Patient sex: F
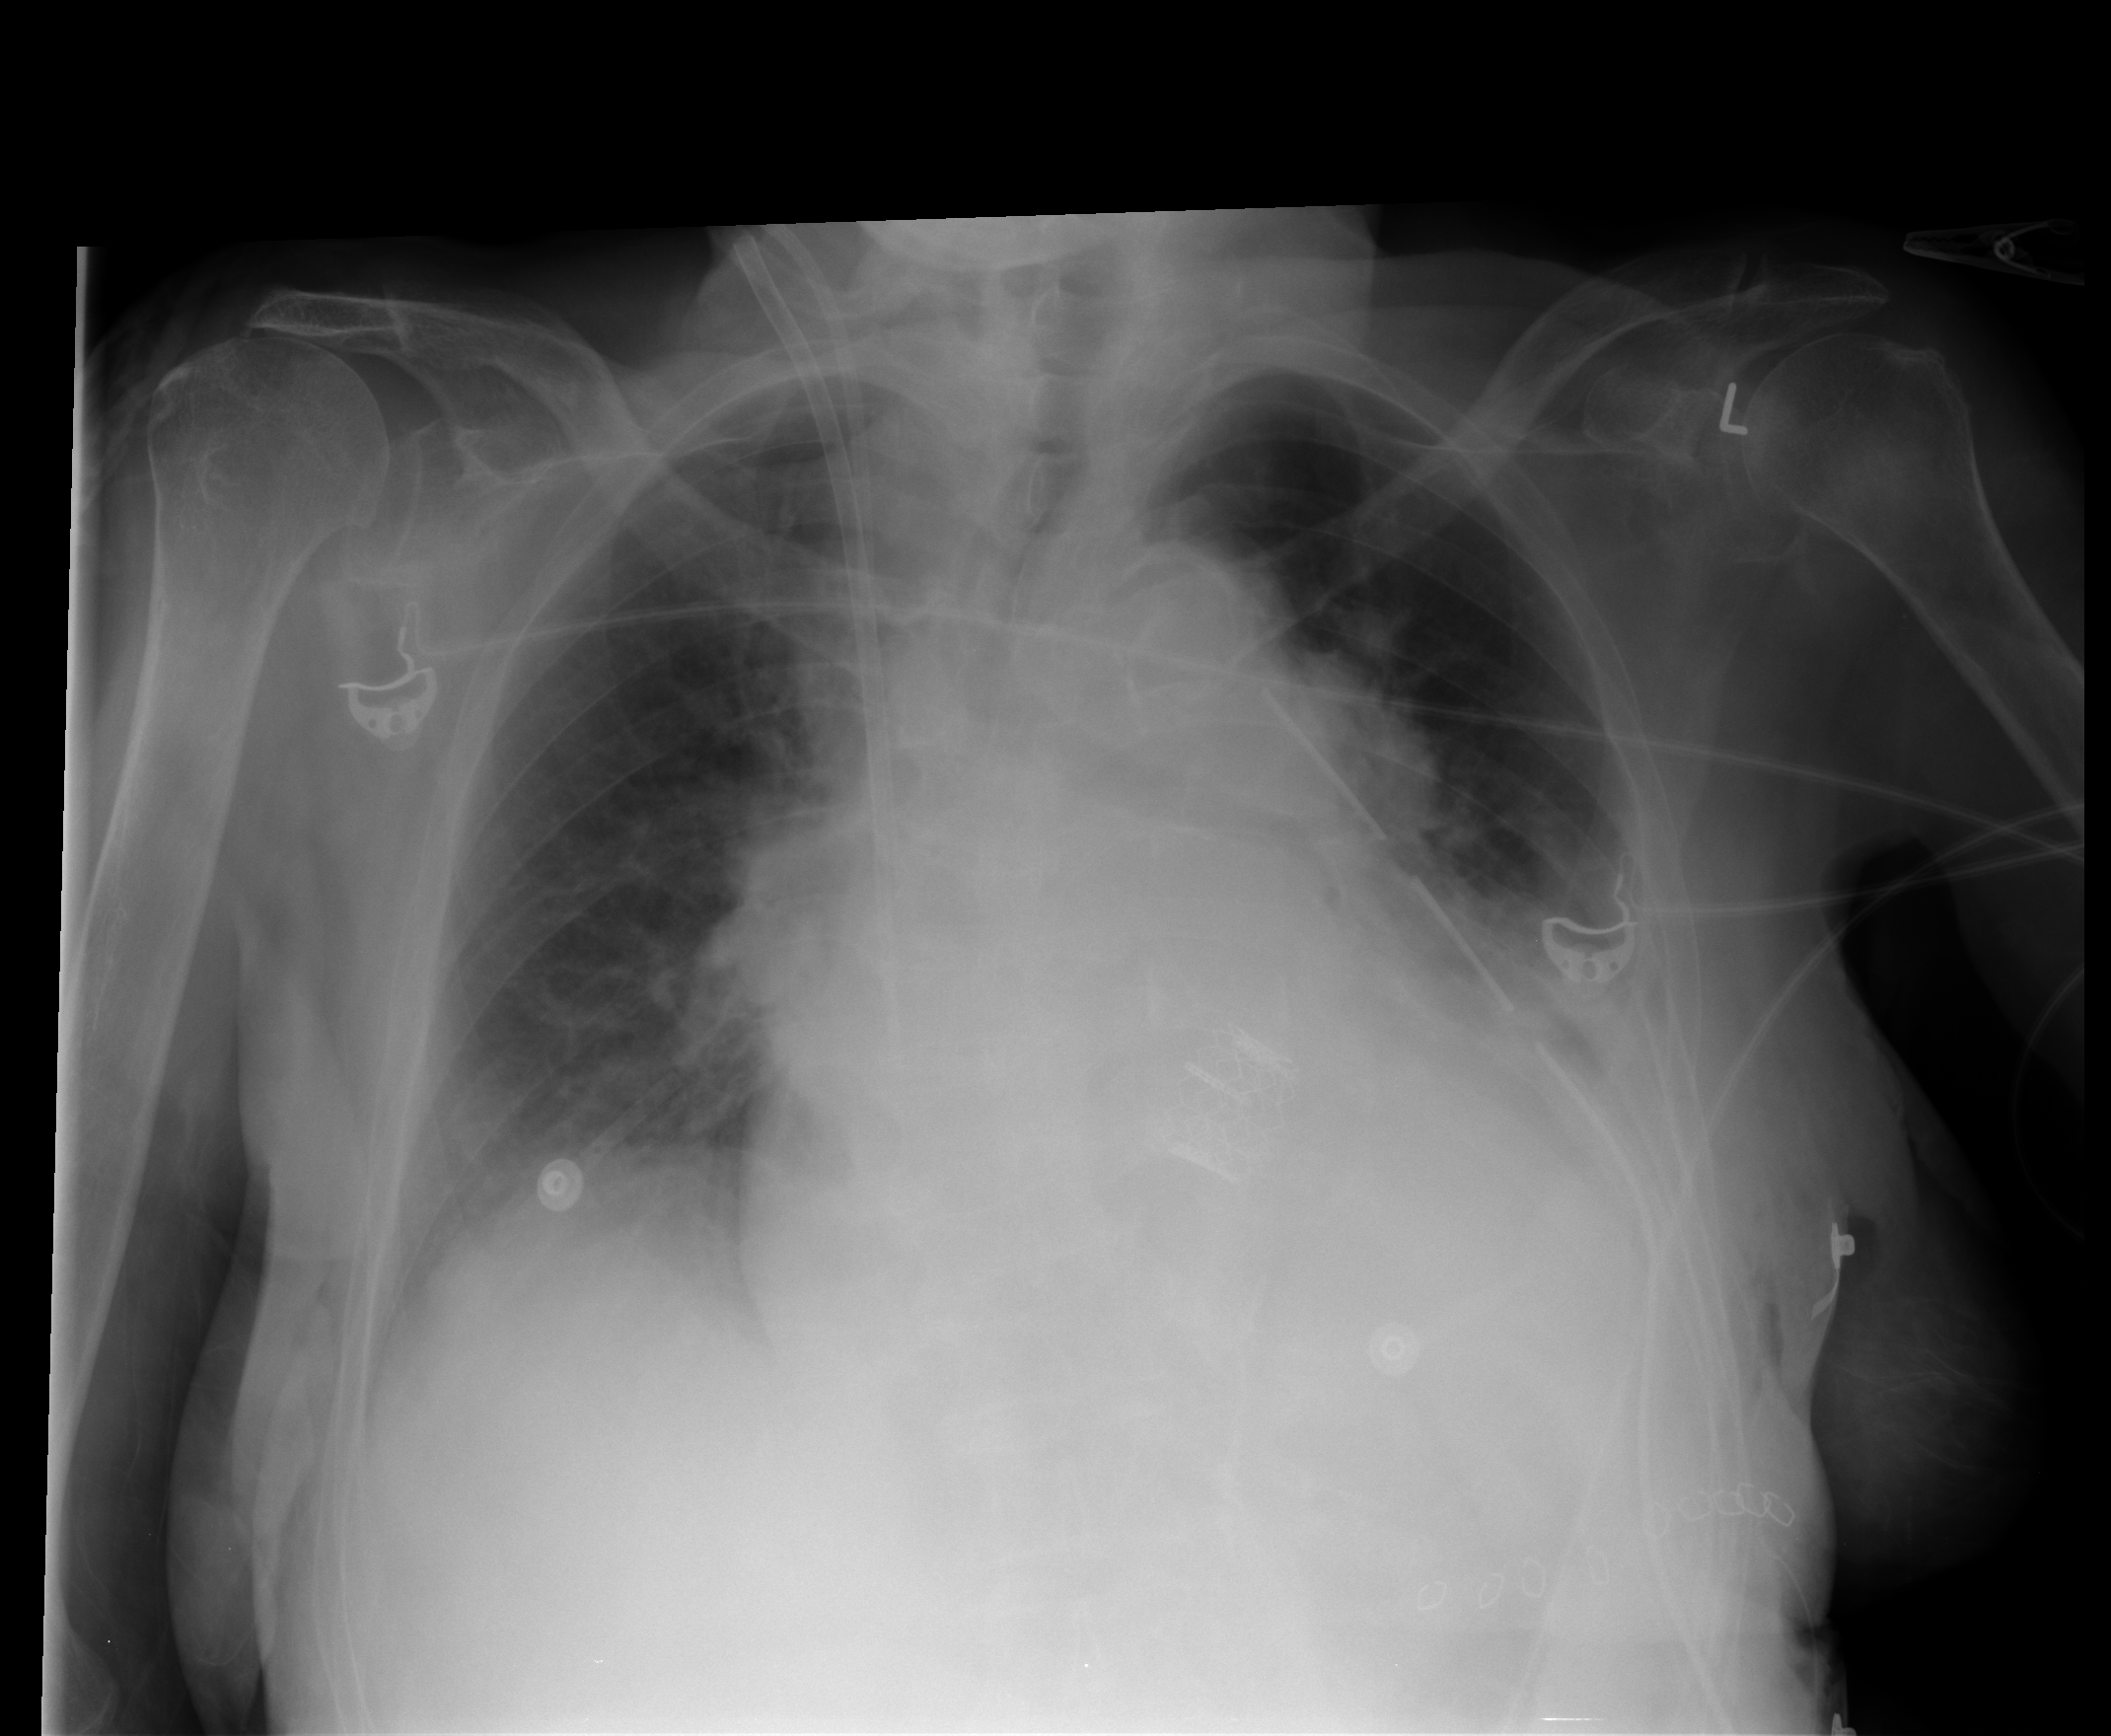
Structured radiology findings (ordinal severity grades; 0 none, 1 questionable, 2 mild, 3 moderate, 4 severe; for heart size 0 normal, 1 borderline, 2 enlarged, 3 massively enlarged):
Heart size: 2
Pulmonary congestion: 2
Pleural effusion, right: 1
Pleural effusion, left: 2
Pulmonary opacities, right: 0
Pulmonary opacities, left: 0
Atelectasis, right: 2
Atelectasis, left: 3